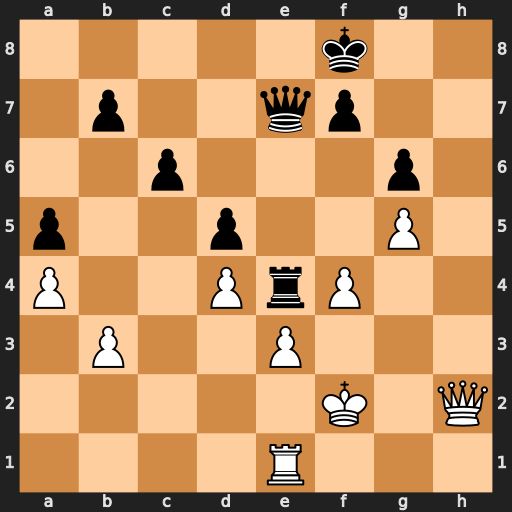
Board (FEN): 5k2/1p2qp2/2p3p1/p2p2P1/P2PrP2/1P2P3/5K1Q/4R3
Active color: w
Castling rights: -
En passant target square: -
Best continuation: Qh8#